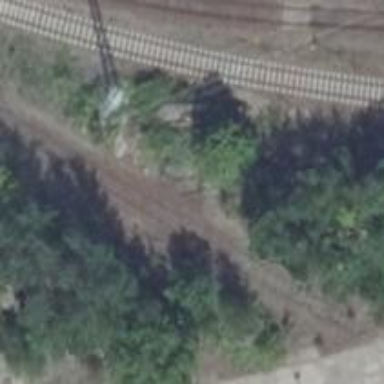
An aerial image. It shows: Railway crossing.